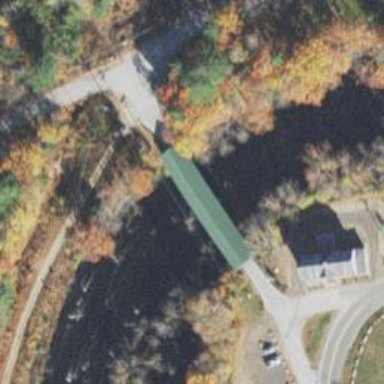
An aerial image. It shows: Covered bridge on residential road.